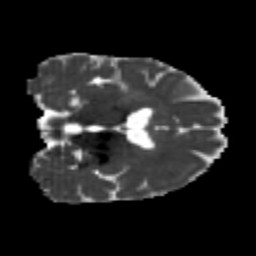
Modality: MD
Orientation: coronal
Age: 23
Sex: female
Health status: healthy
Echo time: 0.074 s